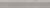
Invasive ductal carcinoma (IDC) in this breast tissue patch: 0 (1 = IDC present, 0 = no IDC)